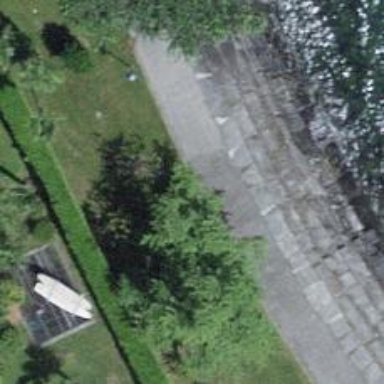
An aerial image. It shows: Brown bench.